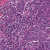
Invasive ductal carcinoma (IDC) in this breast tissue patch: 1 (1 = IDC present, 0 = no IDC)